Question: I have a Y-Axis Label as shown here:

I am trying to position the label closer to the chart, is there any facility to do this?
I could add a Winforms Label and position it accordingly but just in case there is a better way.
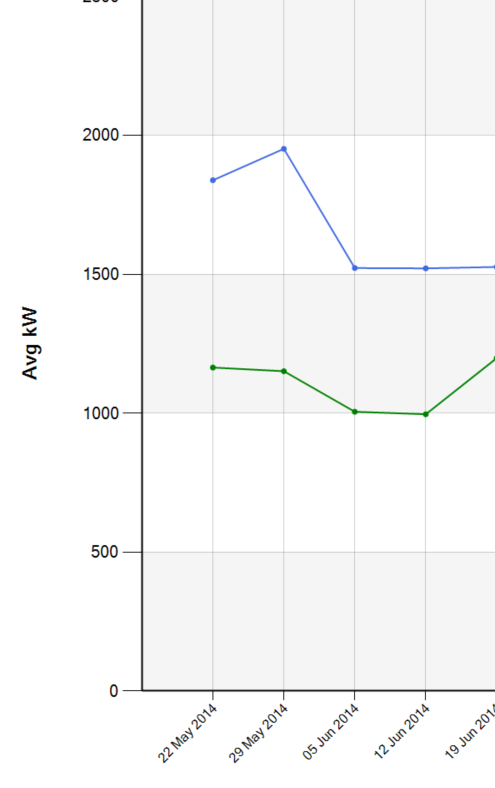
Answer: If you are talking about the 'AxisY.Title AvGkW' you can't position it other than aligning it 'near, center, far'.
But you can add as many 'Titles' to your 'Chart' as you want, dock them to all four corners of the earth, um, 'Chart', style them and set their offset..
After you have added your 'Title' like this:
'''
Title TT = new Title( yourTitleText, Docking.Left, yourFont, yourcolor);
TT.Docking = Docking.Left;
yourChart.Titles.Add(TT);
'''
You can move it left and right like this:
'''
TT.DockingOffset = yourOffset;
'''
It isn't in the specs here on <URL> but as usual it is in 1/100 of the 'Chart.Size', so setting it to '50' moves the 'Title' into the middle of the 'ChartArea'.. It is an 'int32' strangely!
You will have to play with the number depending on the size of the 'Y-Labels' and the position of the 'Y-Axis'. Values of '2-7' are OK here..